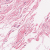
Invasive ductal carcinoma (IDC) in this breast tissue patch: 0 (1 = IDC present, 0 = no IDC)